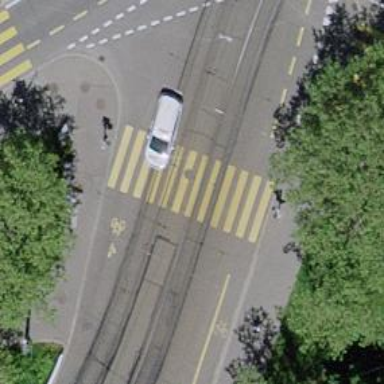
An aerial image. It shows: Tram crossing on the railway.